Field crop: maize
Growth stage: 2
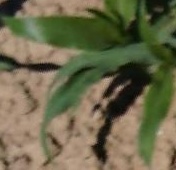
Species: maize